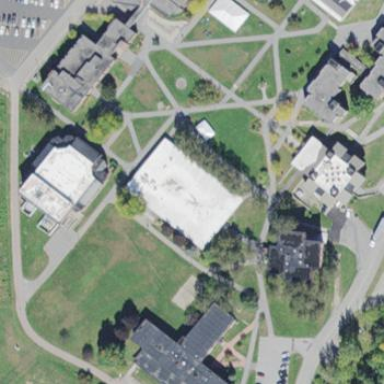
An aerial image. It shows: College building.